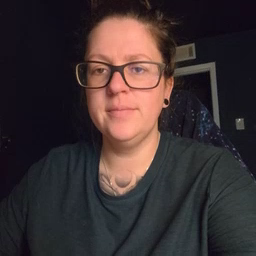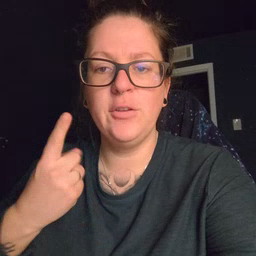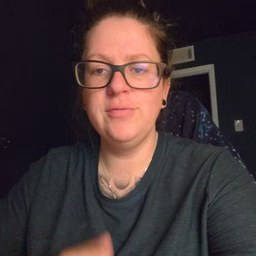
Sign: first